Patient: sex F, age 68
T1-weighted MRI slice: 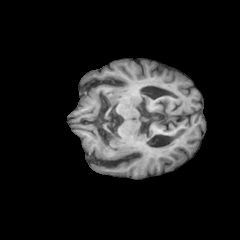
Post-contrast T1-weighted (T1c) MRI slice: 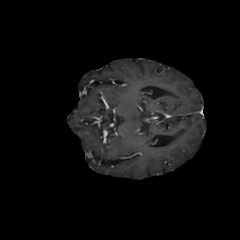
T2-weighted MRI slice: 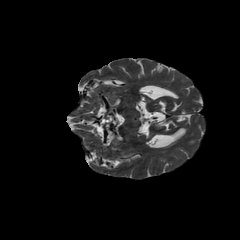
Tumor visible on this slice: no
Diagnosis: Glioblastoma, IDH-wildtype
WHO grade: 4